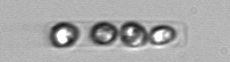
Label: Guinardia_delicatula_TAG_internal_parasite